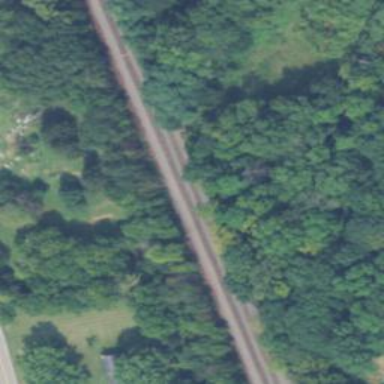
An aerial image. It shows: Railway track.